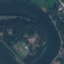
Label: River